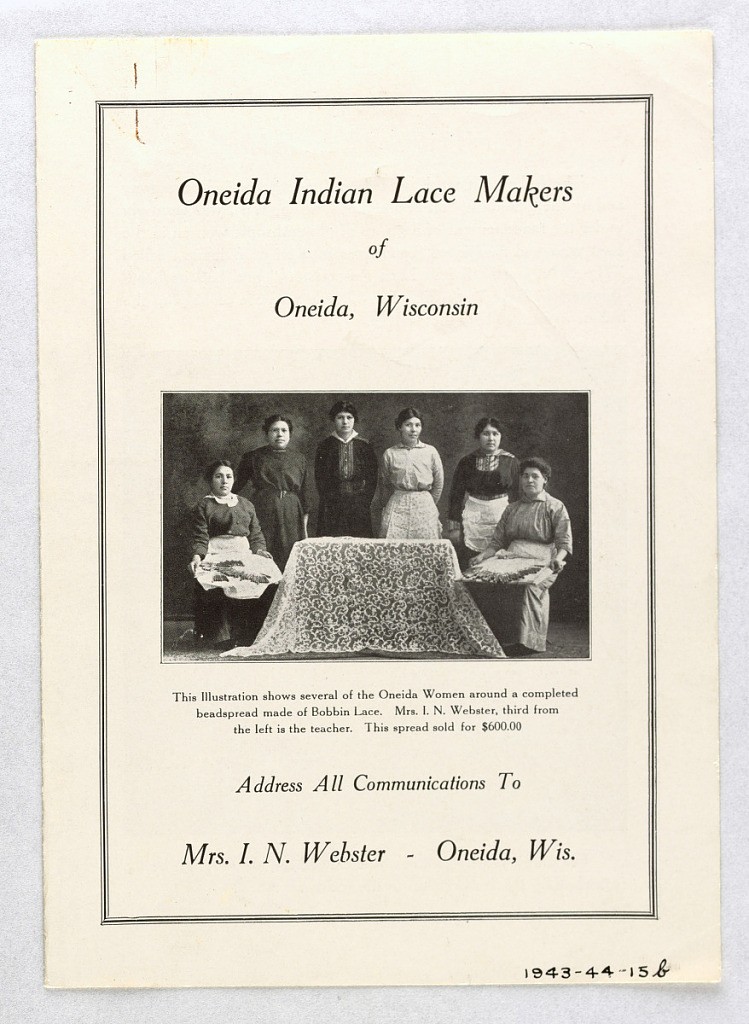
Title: Booklet, pamphlets, invitation
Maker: Sybil Carter Indian Mission and Lace Industry Association
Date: ca. 1900
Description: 1943-44-15-a: Printed booklet entitled Sybil Carter Indian Lace Association: New York City; inside has a photograph of the lacemakers with Sybil Carter and other photographs showing a variety of lace goods made by the Lace Association.
1943-44-15-b: Pamphet entitled Oneida Indian Lacemakers of Oneida, Wisconsin.
1943-44-15-c: Invitation to an exhibition of laces.
1943-44-15-d: 2 copies of a pamphlet entitled Lace Made by North American Indians of Birch Coulee, Minnesota.